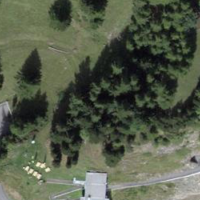
EUNIS habitat code: 31
Species observed at this site:
Arctostaphylos uva-ursi
Hippocrepis comosa